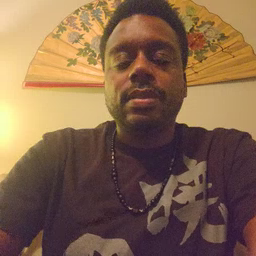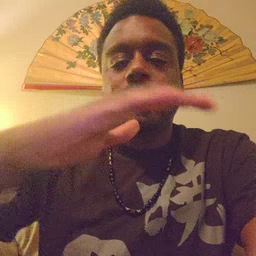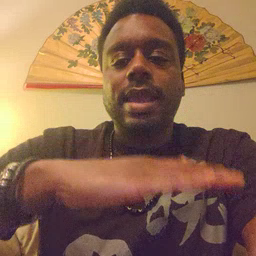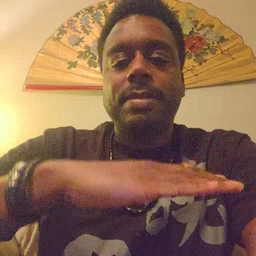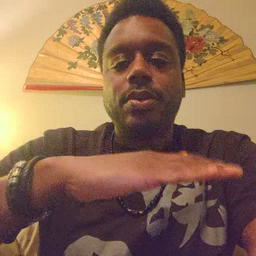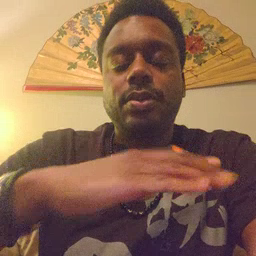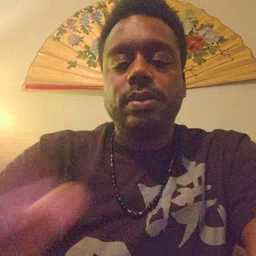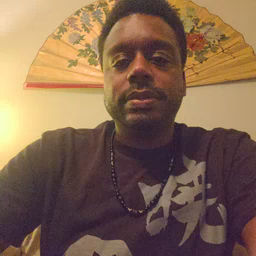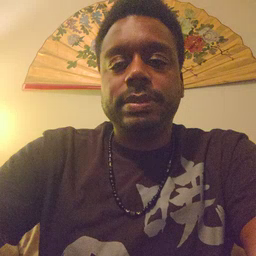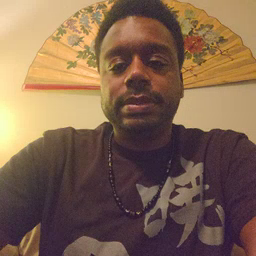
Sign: table